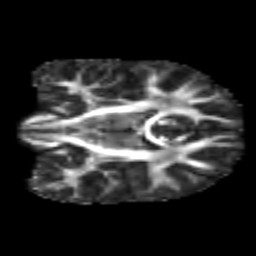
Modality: FA
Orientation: coronal
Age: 6
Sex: male
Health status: healthy